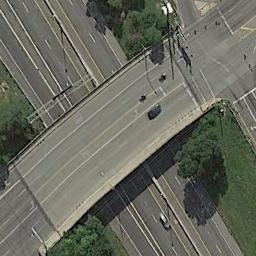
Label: overpass